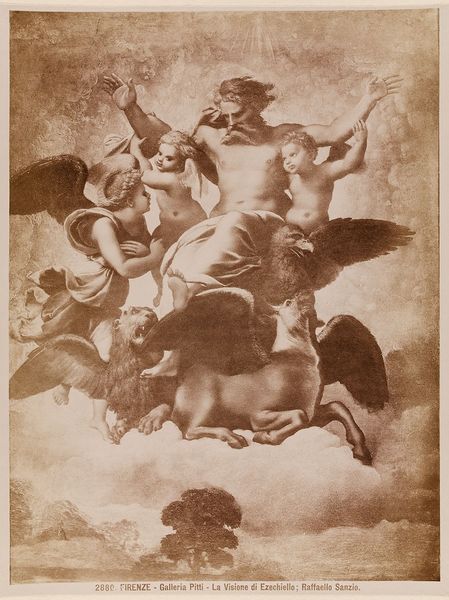
Künstler: Giacomo Brogi
Standort: Hamburg
Institution: Museum für Kunst und Gewerbe Hamburg
Schlagwörter: schlaf, malerei, foto, fotografie, photographie, traum, photo, vision, die, albumin, lichtbild, ezechiel, kunstgeschichte, la, bildwerke, angewandte und bildende kunst, hessische systematik, schwarzweißpositivverfahren, silbersalzverfahren, schwarzweißfotografie, reproduktionsfotografie, kunstreproduktion, reproduktionsphotographie, albuminpapier, ezechiels, visione, ezechiello, himmelssphähren